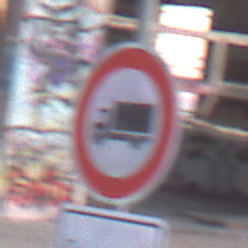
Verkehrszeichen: VerbotFuerKraftfahrzeugeUeberDreiKommaFuenfTonnen
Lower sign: ZeitangabenMitBeschraenkungAufWochentage8
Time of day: SunriseSunset
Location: Outdoor (Suburban)
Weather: PartlyCloudy
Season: NotSpecified
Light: Natural